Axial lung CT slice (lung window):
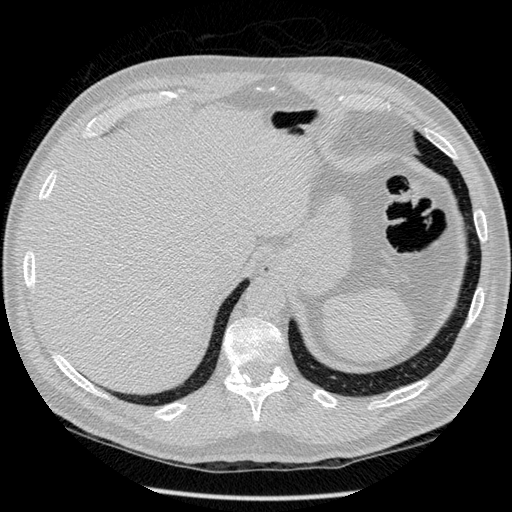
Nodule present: no